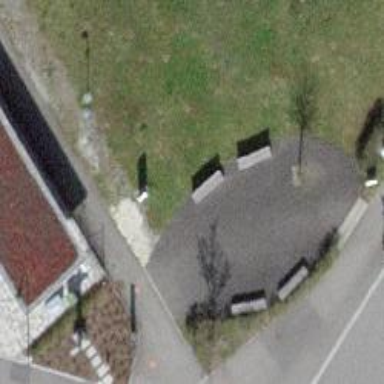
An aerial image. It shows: Bench.